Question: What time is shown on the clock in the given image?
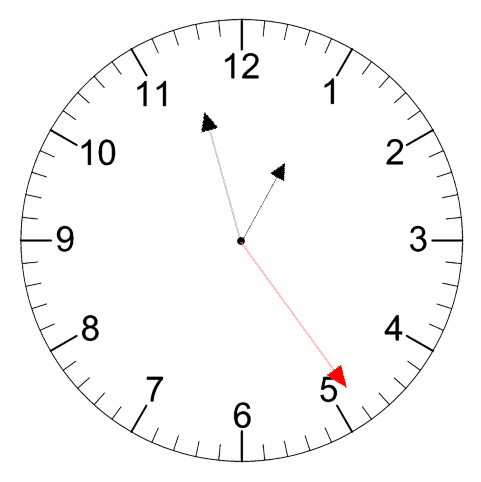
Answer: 12:57:24